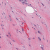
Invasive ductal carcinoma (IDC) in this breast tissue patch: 0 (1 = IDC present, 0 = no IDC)